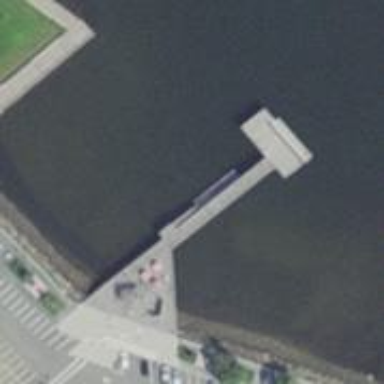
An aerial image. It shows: Man-made pier.